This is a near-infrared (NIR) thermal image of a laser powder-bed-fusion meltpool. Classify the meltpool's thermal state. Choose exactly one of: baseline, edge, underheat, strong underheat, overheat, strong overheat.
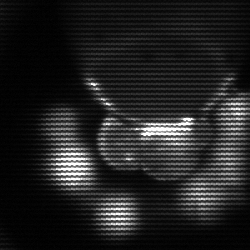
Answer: edge